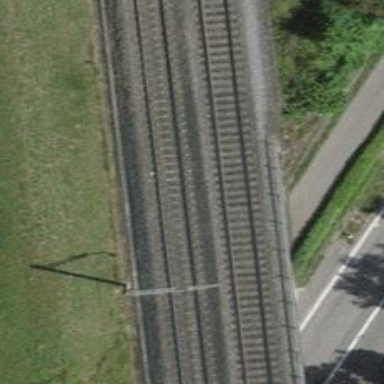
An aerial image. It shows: Bridge over railway with electrified contact lines.